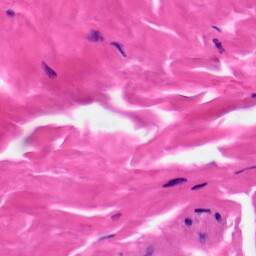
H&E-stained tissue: Skin